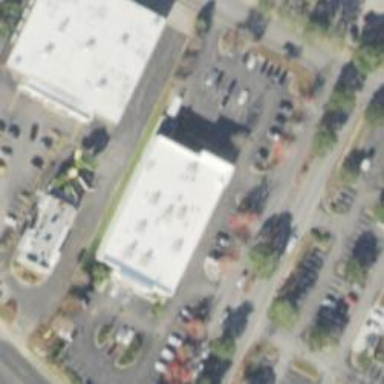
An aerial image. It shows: Parking space is available.